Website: home-depot
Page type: billing-address
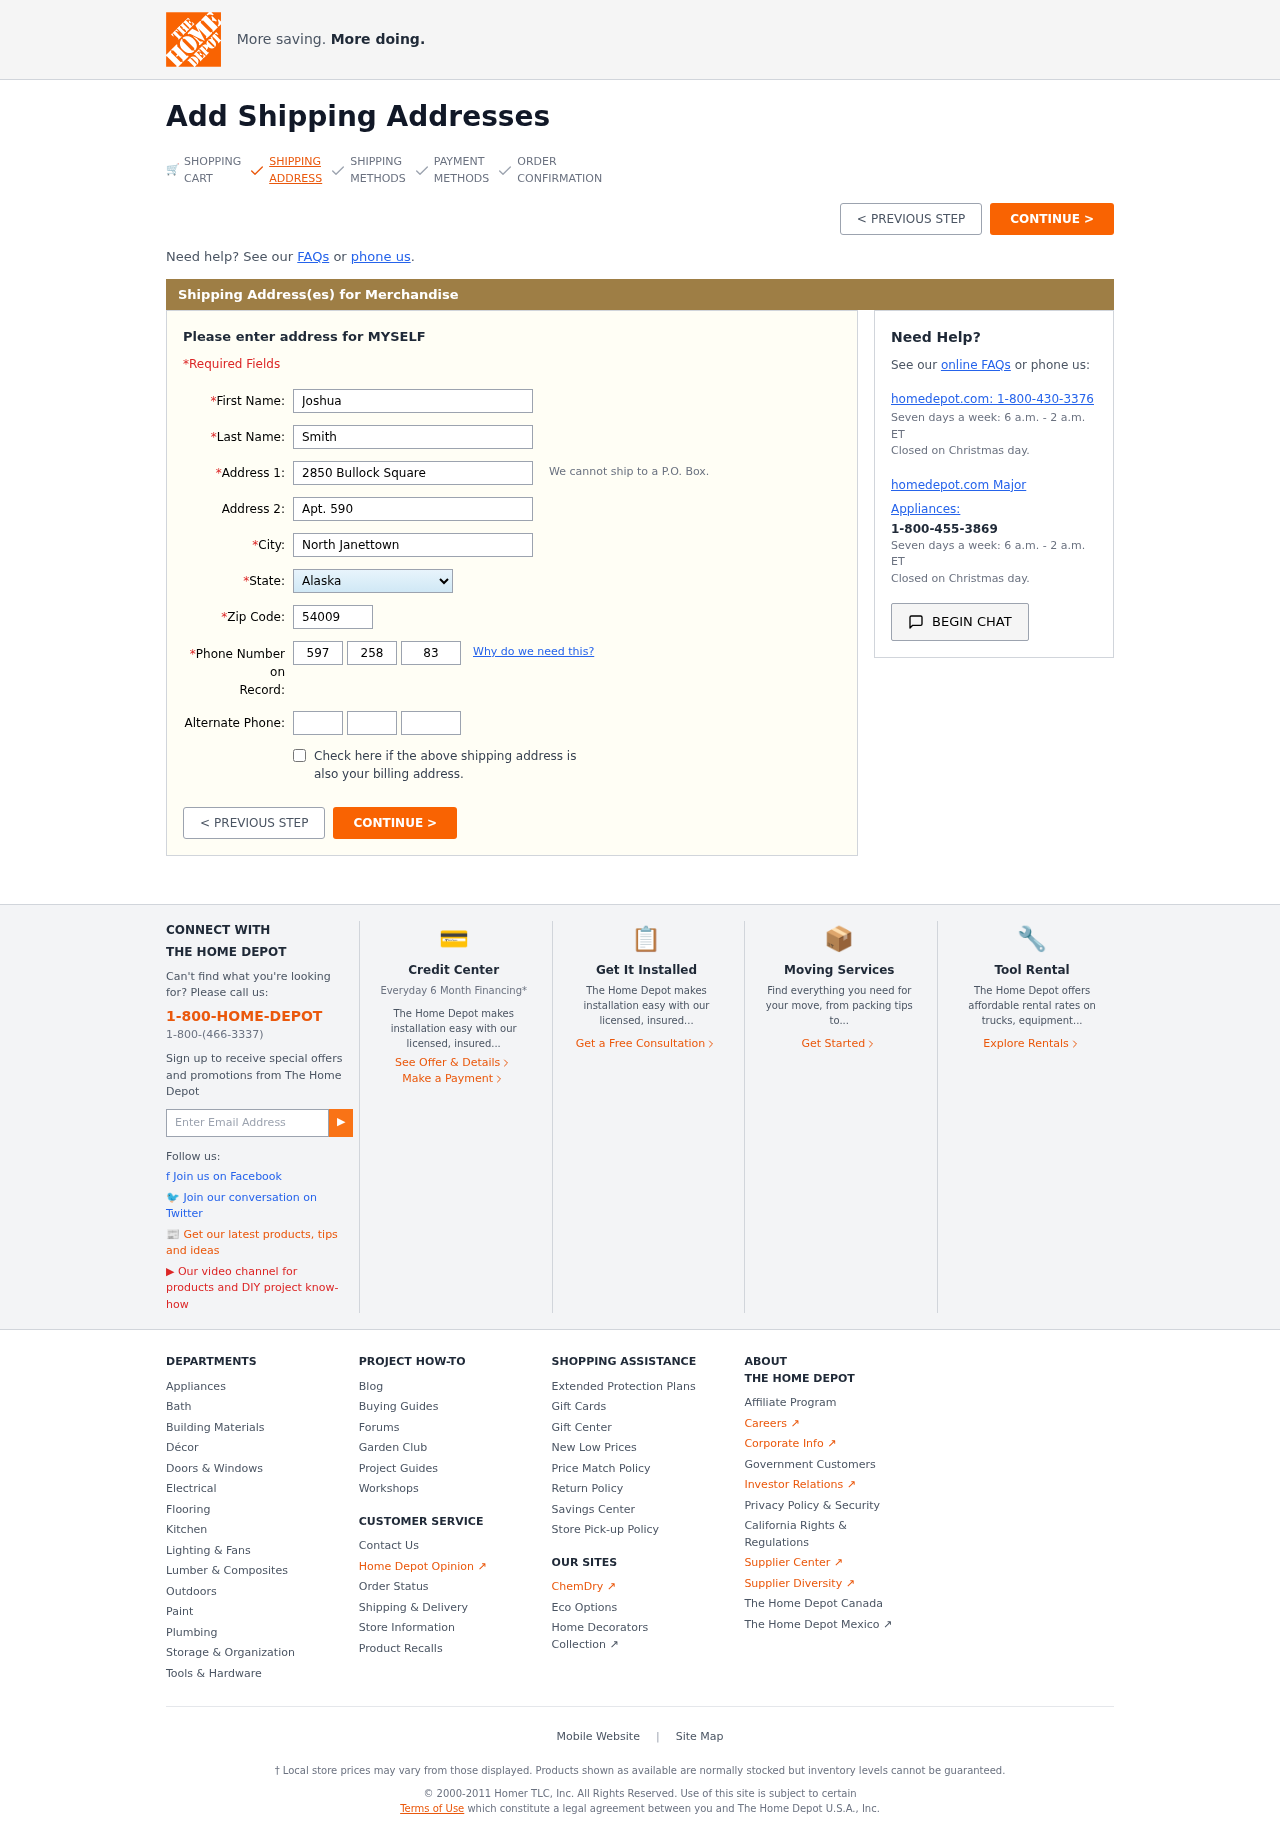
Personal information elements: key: PII_STATE
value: Alaska
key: PII_FIRSTNAME
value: Joshua
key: PII_LASTNAME
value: Smith
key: PII_STREET
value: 2850 Bullock Square
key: PII_STREET2
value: Apt. 590
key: PII_CITY
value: North Janettown
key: PII_POSTCODE
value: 54009
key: PII_PHONE_AREA
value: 597
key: PII_PHONE_PREFIX
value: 258
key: PII_PHONE_LINE
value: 8340